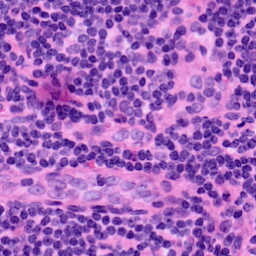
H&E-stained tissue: LymphNode